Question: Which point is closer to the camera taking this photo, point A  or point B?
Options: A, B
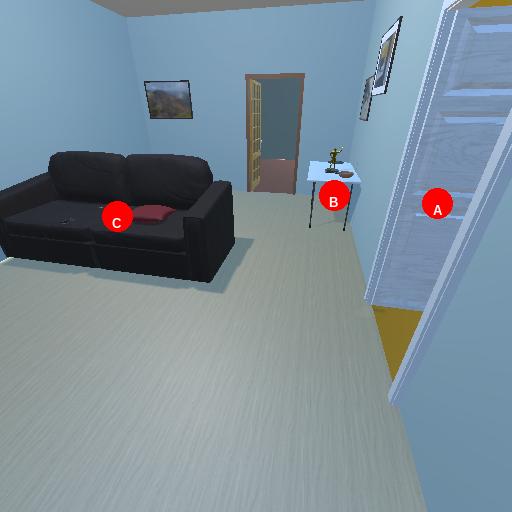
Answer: A